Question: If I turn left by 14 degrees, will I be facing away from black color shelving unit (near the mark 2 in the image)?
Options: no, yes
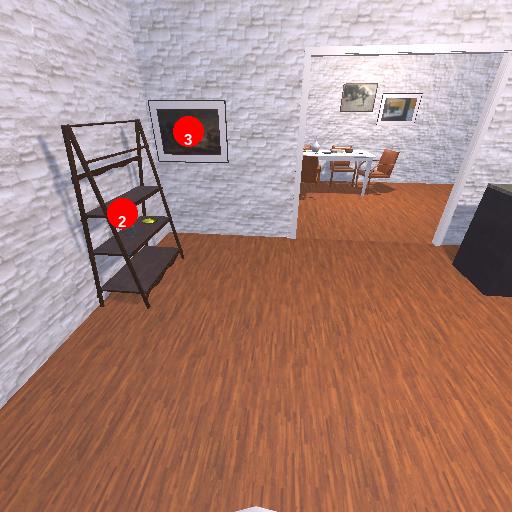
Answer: no